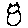
Label: cat